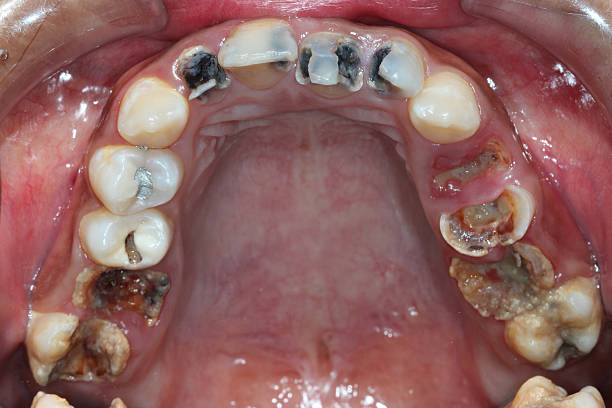
Condition: Caries